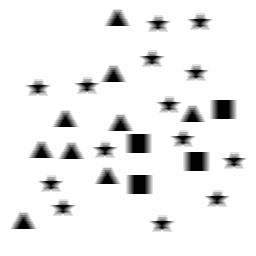
Squares: 4
Triangles: 9
Stars: 14
Total shapes: 27